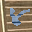
Label: 8